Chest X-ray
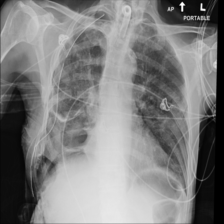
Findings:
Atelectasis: negative
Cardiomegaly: negative
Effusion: negative
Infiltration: negative
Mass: negative
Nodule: negative
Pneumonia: negative
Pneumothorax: positive
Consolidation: negative
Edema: negative
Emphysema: negative
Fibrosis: negative
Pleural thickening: negative
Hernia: negative